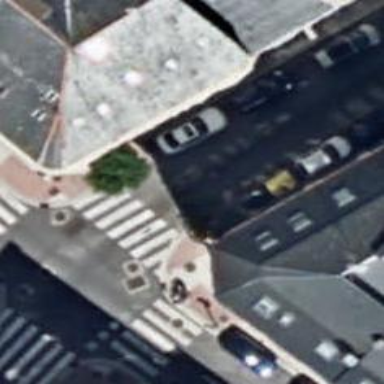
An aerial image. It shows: Crossing with traffic signals.